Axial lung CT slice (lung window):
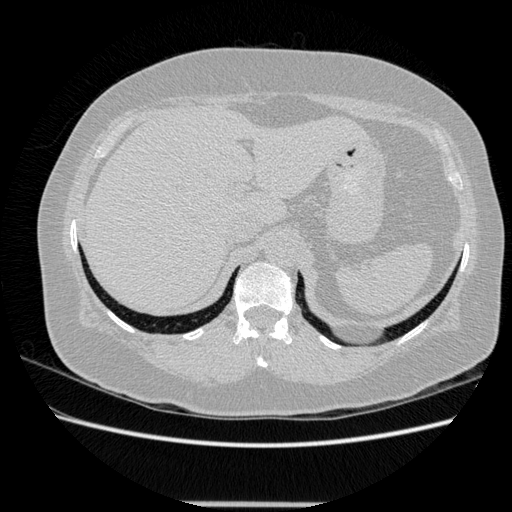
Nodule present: no